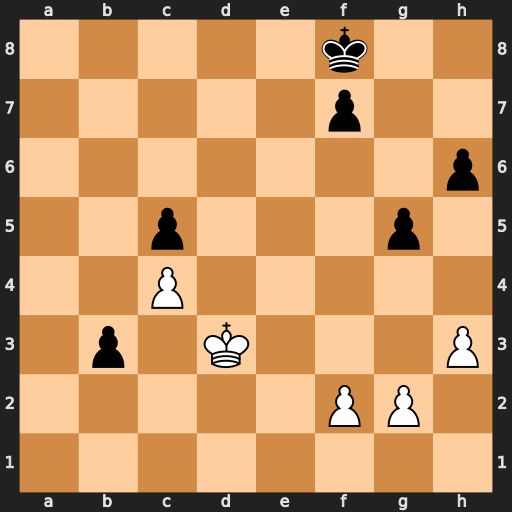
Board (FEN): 5k2/5p2/7p/2p3p1/2P5/1p1K3P/5PP1/8
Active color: w
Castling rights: -
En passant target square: -
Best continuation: Kc3 Ke7 Kxb3 Kd6 Ka4